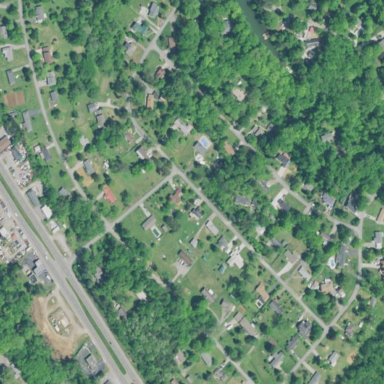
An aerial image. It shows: Single-family residential area.